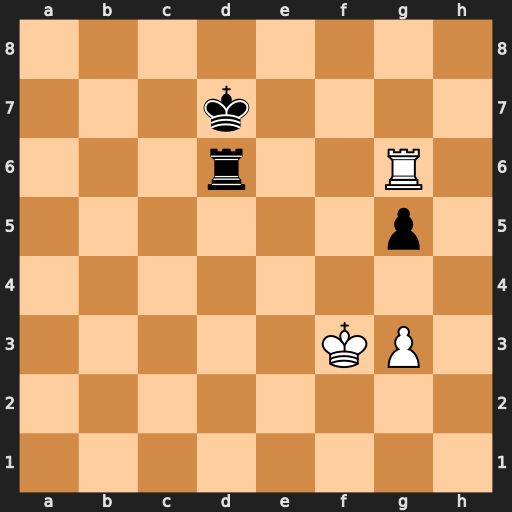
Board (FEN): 8/3k4/3r2R1/6p1/8/5KP1/8/8
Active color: w
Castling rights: -
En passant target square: -
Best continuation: Rxd6+ Kxd6 Kg4 Ke6 Kxg5